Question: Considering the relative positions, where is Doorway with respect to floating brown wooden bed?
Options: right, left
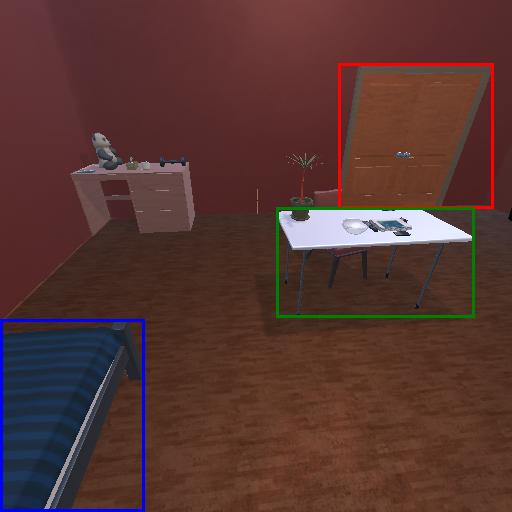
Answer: right